Question: I've got 2 ajax requests on one page. I ran first request and separately start second one. But second one stops working after the first has been run. And continue when first is over.
First requst take long time - something like 30 - 60 seconds and in this time I need second request to show logs what happens with first request. I try to use async: true but it's not help me.
Here it's my code
'''
<script type="text/javascript">
var auto_refresh = setInterval( function()
{ asyncGet('log.php') }, 1000
);
function asyncGet(addr) {
$.ajax({
url: addr,
async: true,
success: function (response) {
$('#loadLog').html(response);
}
});
}
function getConn(addr) {
$.ajax({
url: addr,
async: true,
success: function (response) {
stopGet();
}
});
}
</script>
<div id="loadLog" class="lLog"></div>
'''
and I call first ajax request in this way: getConn('main.php'); from function when press button.
Second request it's running, but not show respons before first request complete.
I wil attach image from firebug.
main.php - is request that take longer time.
log.php - is the logger that is blocked.

Would really appreciate some pointers to where I'm going wrong
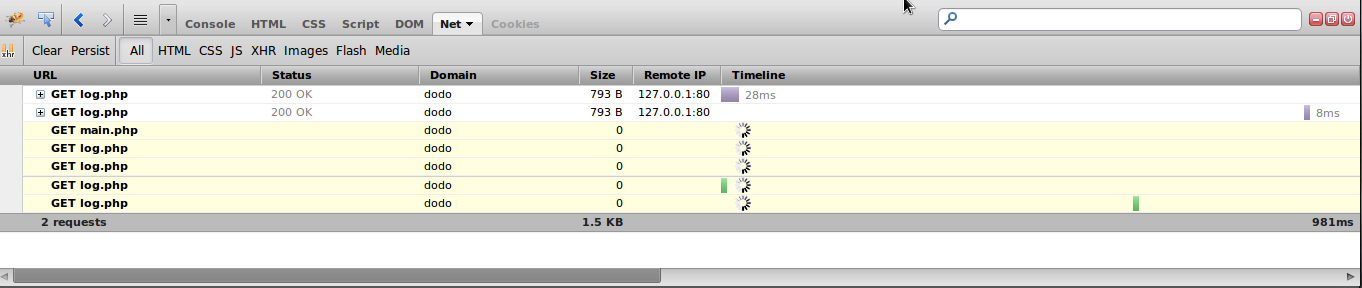
Answer: This may be a problem with session. Check out this <URL>. Suppose you may need to close session in your main.php as fast as possible.